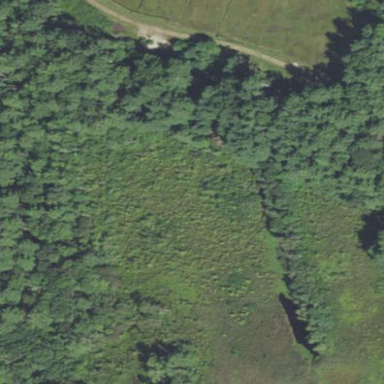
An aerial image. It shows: Marshy wetland area.